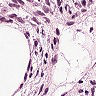
Metastatic tissue present: yes